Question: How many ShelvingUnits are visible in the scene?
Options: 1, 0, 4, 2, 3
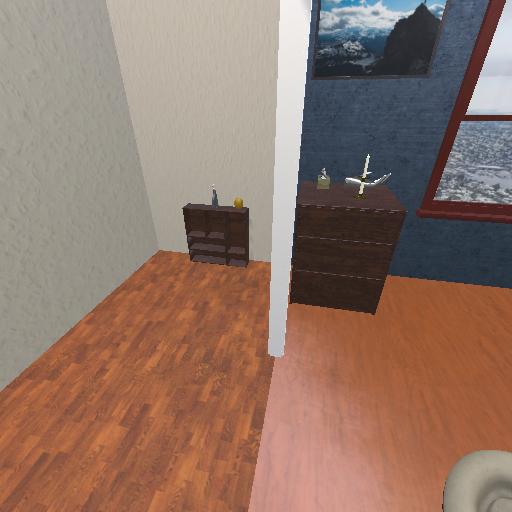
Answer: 1